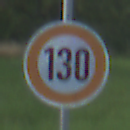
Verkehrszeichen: Geschwindigkeit130
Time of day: MorningAfternoon
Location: Outdoor (Nature)
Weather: PartlyCloudy
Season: NotSpecified
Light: Natural